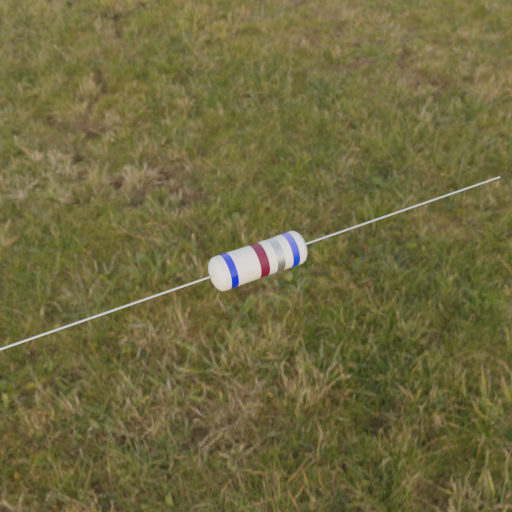
Resistor colour bands (in order): blue, brown, silver, blue